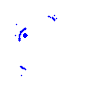
Particle: electron